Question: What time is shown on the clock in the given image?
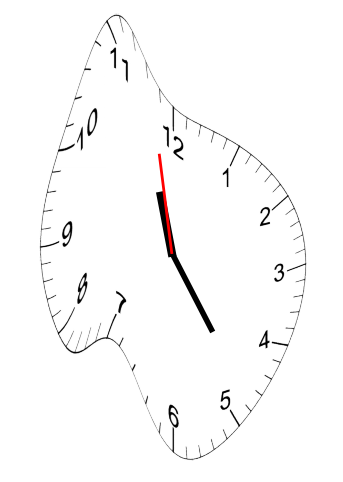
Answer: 11:23:58